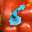
Label: 6